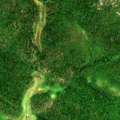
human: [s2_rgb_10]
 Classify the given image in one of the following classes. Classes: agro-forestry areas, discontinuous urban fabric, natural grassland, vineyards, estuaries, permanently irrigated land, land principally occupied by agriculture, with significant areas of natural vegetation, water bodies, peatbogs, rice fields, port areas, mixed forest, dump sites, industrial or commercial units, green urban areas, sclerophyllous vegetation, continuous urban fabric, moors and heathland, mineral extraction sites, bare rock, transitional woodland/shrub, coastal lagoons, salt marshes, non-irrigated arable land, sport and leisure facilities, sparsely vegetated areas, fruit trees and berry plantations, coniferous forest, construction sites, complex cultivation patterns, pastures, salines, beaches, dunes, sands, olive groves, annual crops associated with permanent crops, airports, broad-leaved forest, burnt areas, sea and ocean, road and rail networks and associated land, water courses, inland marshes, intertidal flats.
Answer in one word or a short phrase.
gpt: coniferous forest